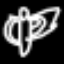
Label: angel